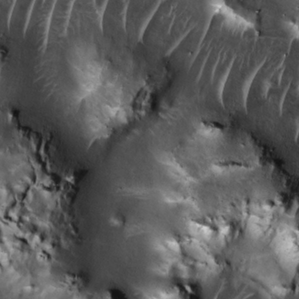
Label: non_frost